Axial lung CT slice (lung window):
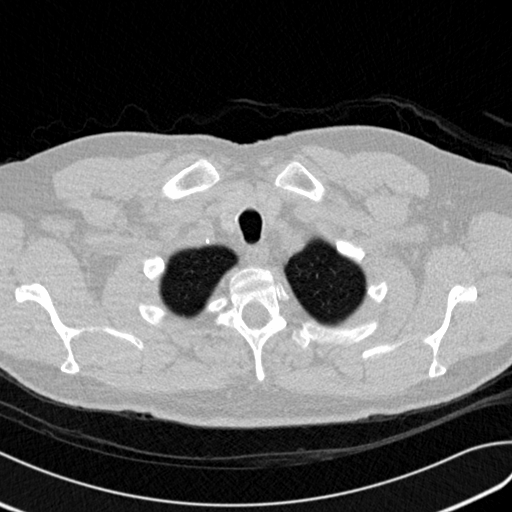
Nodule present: no